The image folds the raw vibration samples of a bearing signal into a 2-D grayscale square (signal-to-image encoding). Diagnose the bearing from this image, choosing from: normal, inner_race, outer_race, ball.
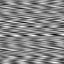
Answer: ball